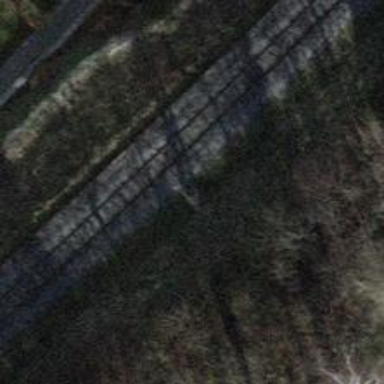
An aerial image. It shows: Narrow-gauge railway track electrified by contact line.